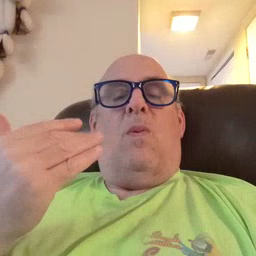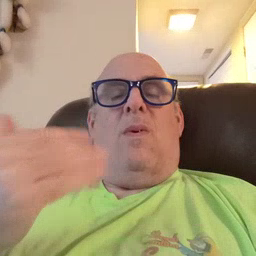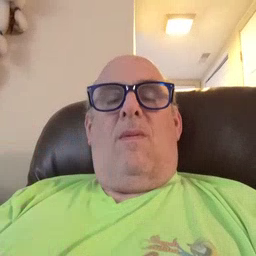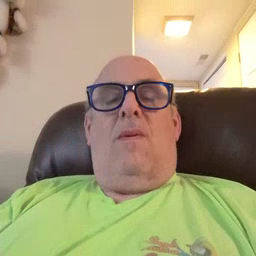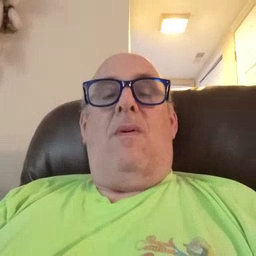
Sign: wait